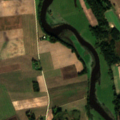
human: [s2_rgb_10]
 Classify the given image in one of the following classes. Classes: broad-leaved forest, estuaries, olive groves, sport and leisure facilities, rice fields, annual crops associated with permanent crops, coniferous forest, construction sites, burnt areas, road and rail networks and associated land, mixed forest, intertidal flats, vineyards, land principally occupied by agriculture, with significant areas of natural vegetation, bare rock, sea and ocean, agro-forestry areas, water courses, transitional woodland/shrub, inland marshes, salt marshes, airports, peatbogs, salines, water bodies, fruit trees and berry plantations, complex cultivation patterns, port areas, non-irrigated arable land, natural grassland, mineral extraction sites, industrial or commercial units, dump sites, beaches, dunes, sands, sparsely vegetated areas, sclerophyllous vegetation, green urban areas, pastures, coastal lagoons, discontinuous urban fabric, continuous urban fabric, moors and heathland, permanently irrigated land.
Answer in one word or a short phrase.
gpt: non-irrigated arable land, complex cultivation patterns, land principally occupied by agriculture, with significant areas of natural vegetation, water courses